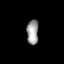
Tissue: lung
Cell type: Epithelial cells
Senescence score: 0.2258
Nuclear area (px): 284
Mean DAPI intensity: 157.236